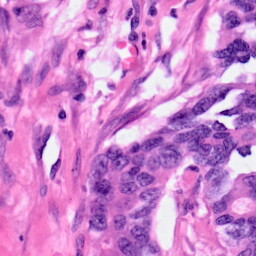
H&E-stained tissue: Pancreatic